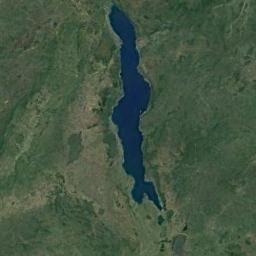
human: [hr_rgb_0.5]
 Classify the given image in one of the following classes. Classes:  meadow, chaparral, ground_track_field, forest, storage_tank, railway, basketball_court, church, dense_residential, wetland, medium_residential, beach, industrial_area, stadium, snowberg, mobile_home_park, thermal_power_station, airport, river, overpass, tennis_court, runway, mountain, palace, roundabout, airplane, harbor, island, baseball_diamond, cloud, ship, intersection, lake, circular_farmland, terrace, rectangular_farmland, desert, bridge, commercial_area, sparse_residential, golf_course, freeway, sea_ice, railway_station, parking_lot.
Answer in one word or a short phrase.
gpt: lake